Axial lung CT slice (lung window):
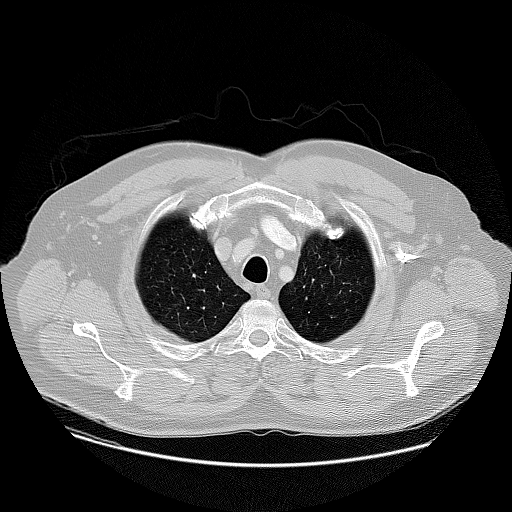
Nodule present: no